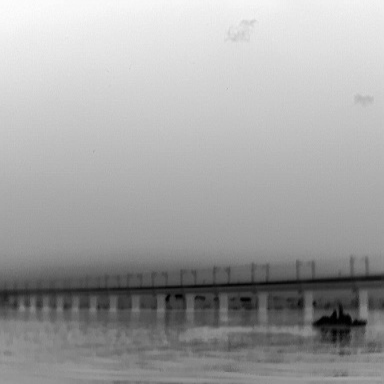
There is a warship in the infrared image.